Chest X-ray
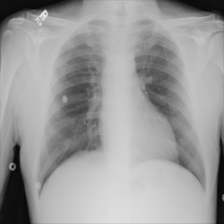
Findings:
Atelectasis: negative
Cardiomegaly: negative
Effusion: negative
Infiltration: negative
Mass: negative
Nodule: negative
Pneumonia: negative
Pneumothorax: negative
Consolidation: negative
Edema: negative
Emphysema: negative
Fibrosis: negative
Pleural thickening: negative
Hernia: negative